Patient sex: M
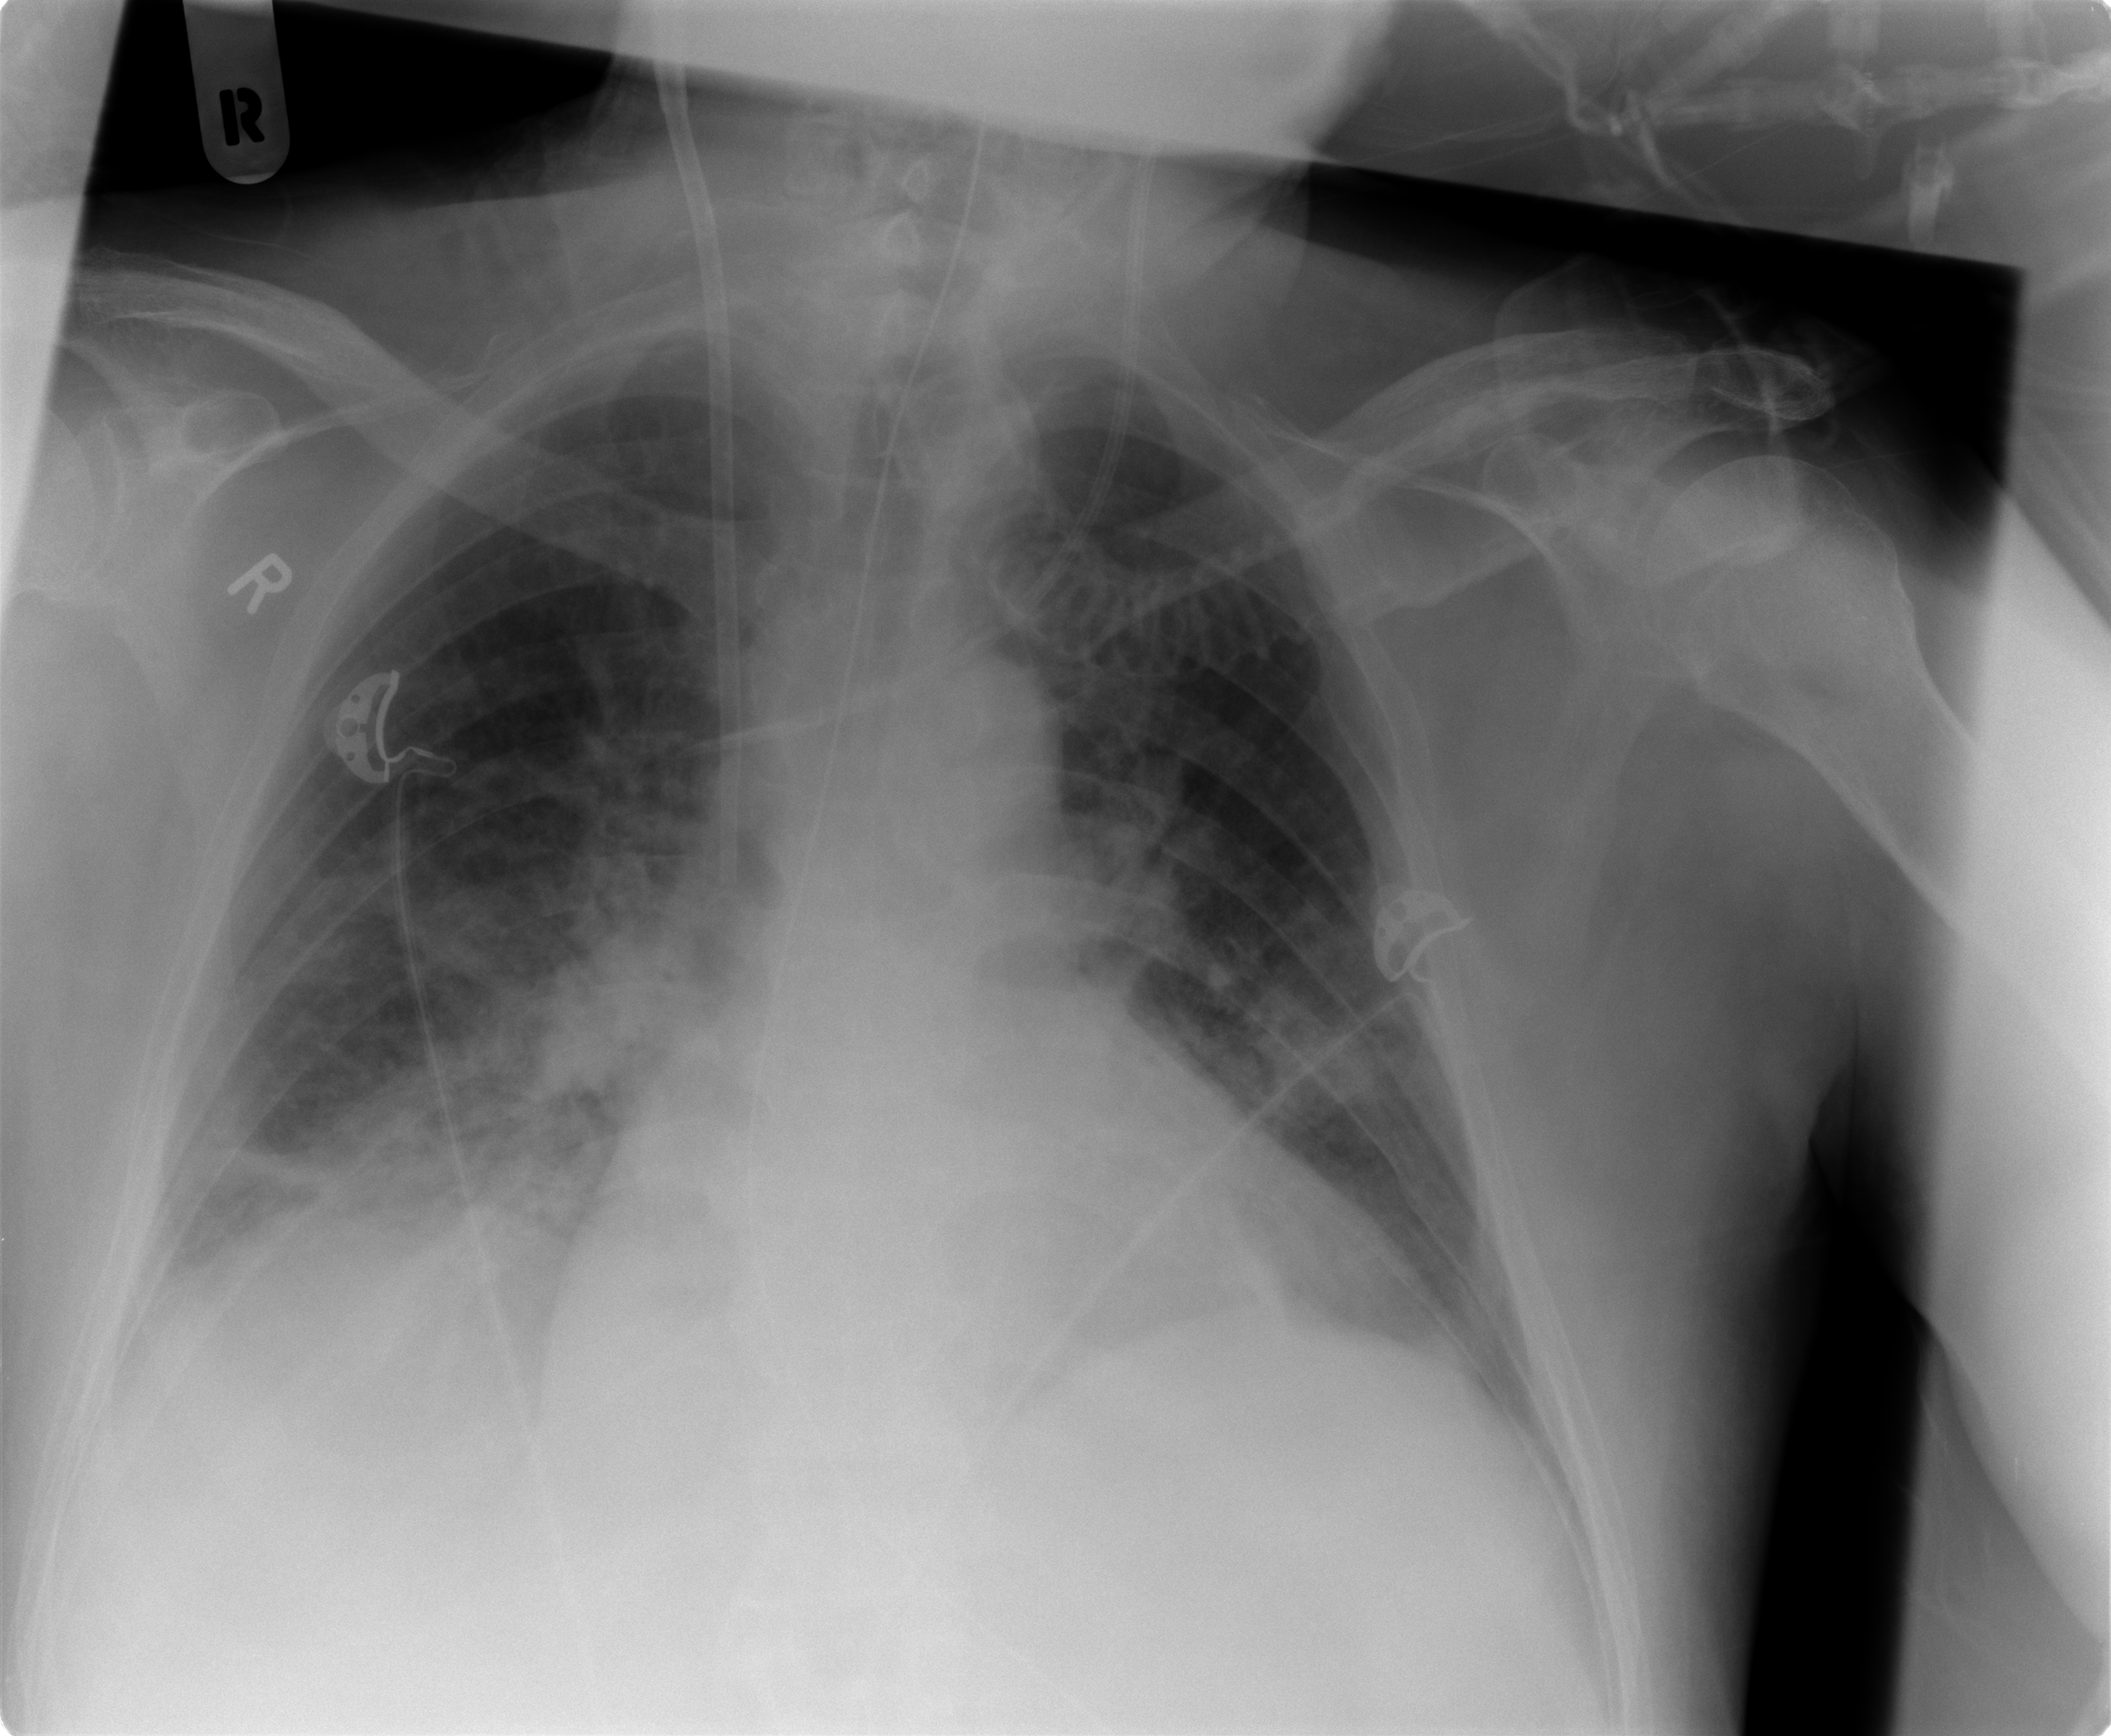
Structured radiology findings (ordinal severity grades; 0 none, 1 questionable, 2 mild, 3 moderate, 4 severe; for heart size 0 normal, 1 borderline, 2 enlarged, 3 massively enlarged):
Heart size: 2
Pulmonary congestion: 2
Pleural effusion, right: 1
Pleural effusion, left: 0
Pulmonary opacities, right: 2
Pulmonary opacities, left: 2
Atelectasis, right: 3
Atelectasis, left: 2